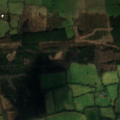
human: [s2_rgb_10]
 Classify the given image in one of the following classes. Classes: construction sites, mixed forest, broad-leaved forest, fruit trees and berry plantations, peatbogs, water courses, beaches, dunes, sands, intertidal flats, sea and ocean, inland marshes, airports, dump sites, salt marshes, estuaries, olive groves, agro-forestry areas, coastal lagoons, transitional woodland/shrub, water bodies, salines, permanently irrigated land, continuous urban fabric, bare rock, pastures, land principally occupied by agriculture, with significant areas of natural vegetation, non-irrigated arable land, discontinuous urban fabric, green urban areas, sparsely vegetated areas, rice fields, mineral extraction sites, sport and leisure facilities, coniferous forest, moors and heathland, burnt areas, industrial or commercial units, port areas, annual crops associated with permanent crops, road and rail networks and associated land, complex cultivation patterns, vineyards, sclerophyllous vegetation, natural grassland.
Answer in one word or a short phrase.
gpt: pastures, broad-leaved forest, coniferous forest